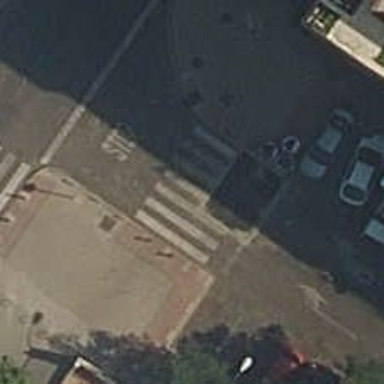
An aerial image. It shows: Marked road crossing.